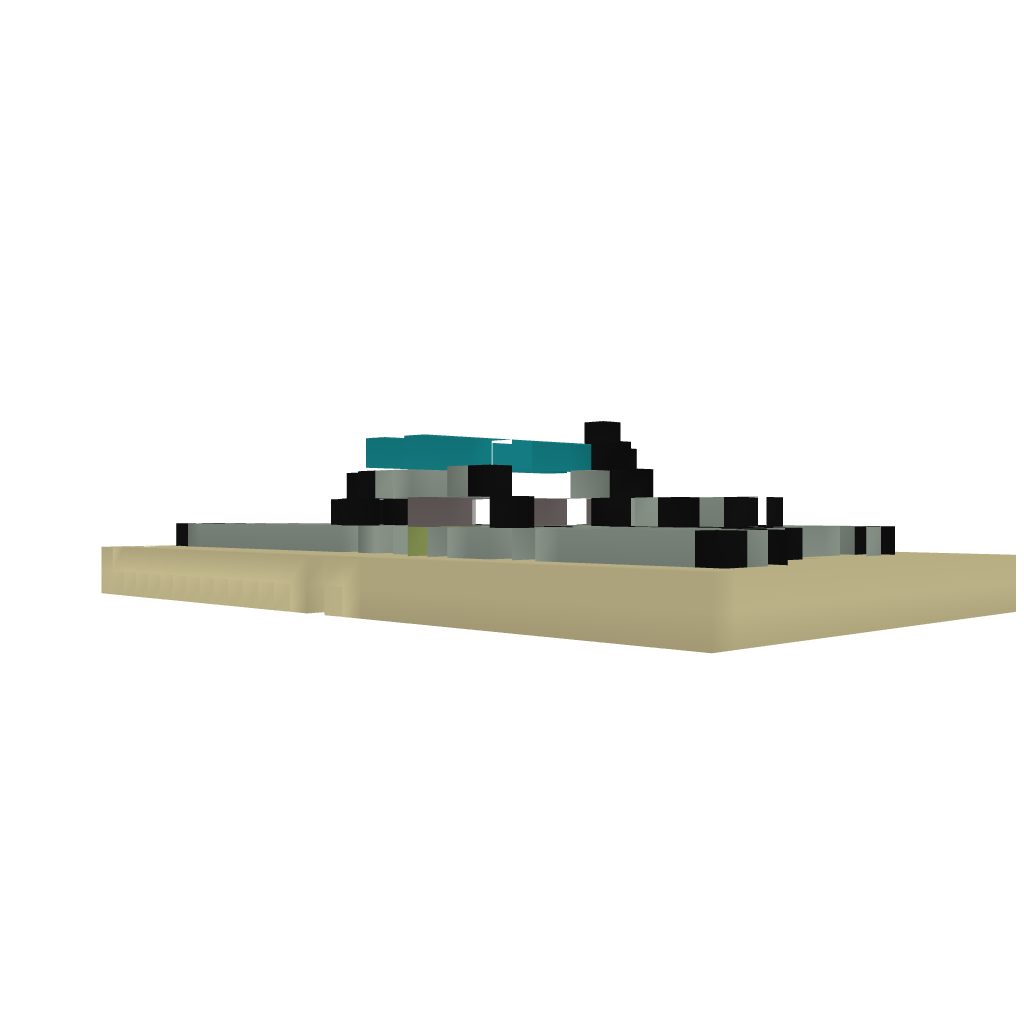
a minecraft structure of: Piston Travelator 1.7